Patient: sex M, age 45
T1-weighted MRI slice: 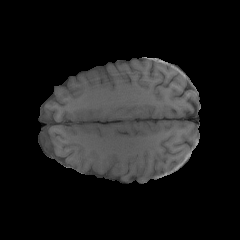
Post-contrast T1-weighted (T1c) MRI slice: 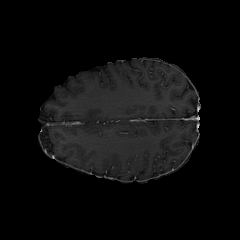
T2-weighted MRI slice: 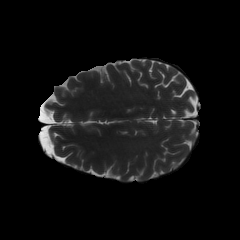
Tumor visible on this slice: no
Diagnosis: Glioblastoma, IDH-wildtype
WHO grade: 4